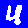
Digit: 4